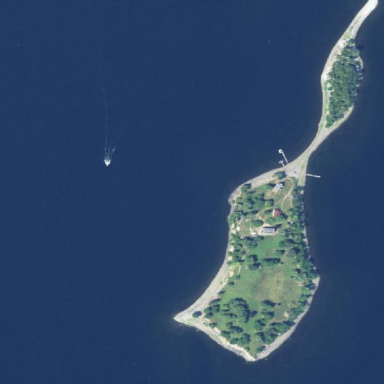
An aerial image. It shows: Islet.